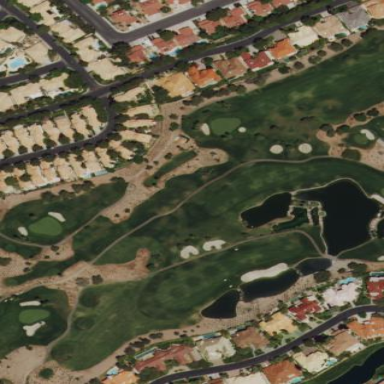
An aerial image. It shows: Area with grass used as rough in golf course.